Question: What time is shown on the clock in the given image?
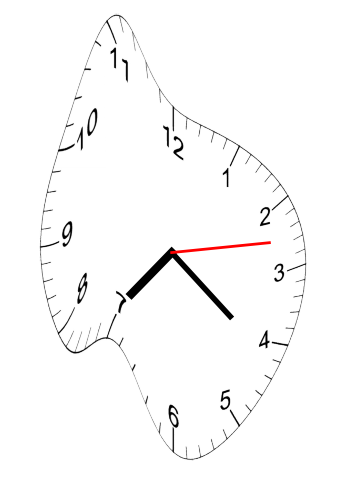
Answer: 07:21:13